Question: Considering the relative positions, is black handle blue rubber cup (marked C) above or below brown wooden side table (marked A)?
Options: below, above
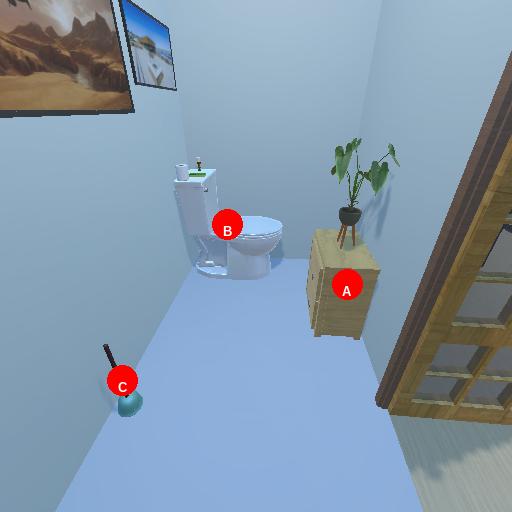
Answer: below